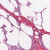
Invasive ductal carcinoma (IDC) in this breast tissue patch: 0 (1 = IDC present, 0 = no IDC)